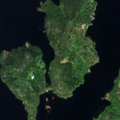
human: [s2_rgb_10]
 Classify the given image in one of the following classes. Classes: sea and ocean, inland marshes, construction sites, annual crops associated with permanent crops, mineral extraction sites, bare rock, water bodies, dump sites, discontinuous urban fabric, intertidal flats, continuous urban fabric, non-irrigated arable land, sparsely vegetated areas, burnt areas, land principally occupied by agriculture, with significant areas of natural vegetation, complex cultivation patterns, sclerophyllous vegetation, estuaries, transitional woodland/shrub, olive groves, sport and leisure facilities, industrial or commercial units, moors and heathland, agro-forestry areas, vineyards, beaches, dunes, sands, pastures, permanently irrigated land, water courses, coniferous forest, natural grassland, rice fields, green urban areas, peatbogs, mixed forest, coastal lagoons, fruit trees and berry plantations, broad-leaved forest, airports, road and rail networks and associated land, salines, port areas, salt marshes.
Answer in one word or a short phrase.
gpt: coniferous forest, mixed forest, water bodies